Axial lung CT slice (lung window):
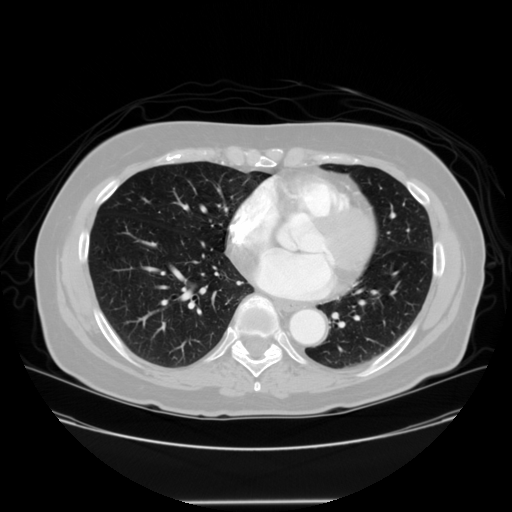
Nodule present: no